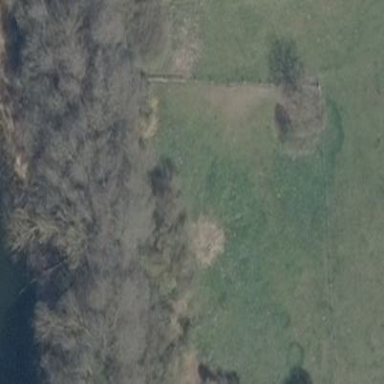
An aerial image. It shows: Meadow enclosed by fence.